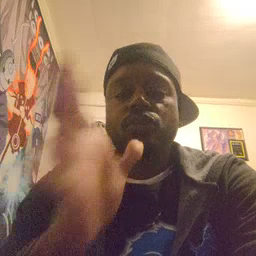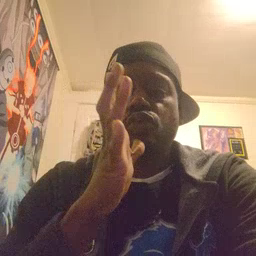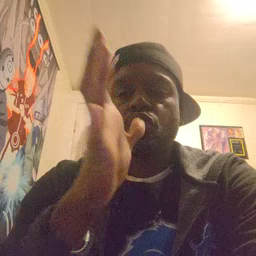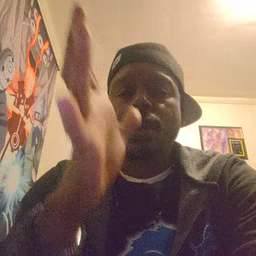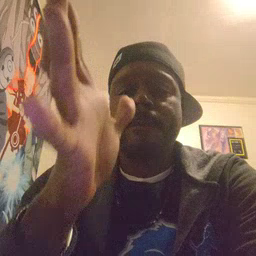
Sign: grandma